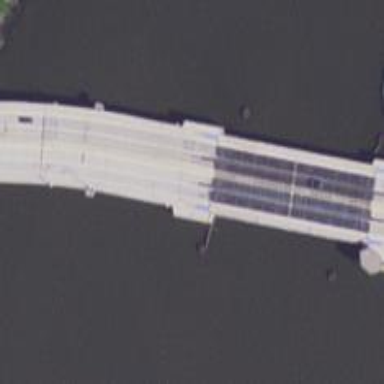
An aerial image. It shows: Bascule bridge.